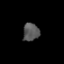
Tissue: prostate
Cell type: T cells
Senescence score: 0.355
Nuclear area (px): 290
Mean DAPI intensity: 85.4